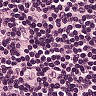
Metastatic tissue present: no